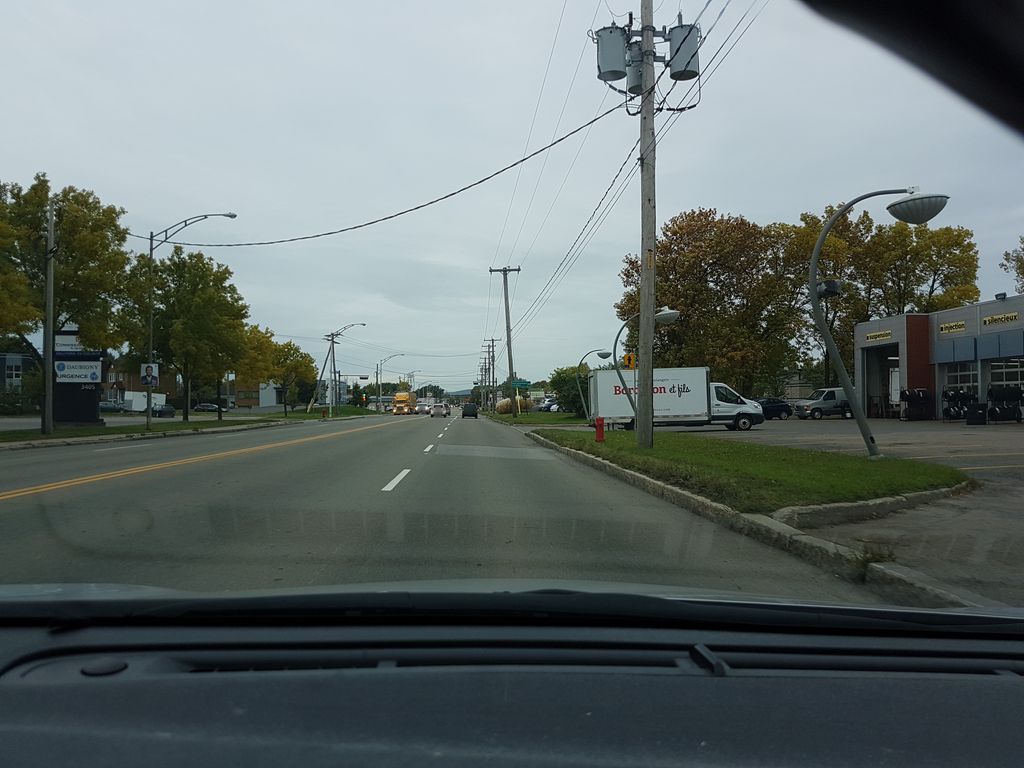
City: quebec_city